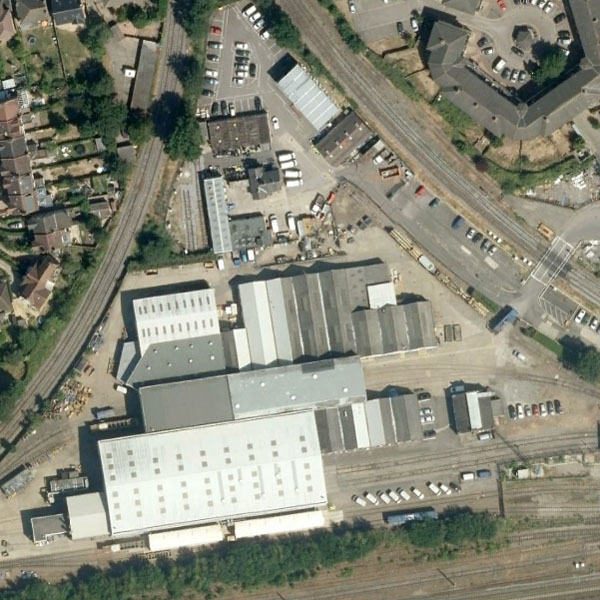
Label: Industrial